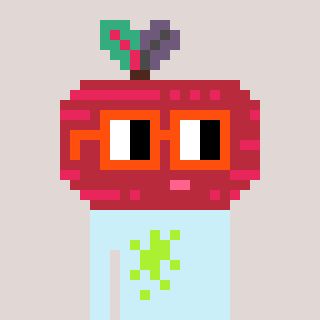
a pixel art character with square orange glasses, a beet-shaped head and a cold-colored body on a warm background